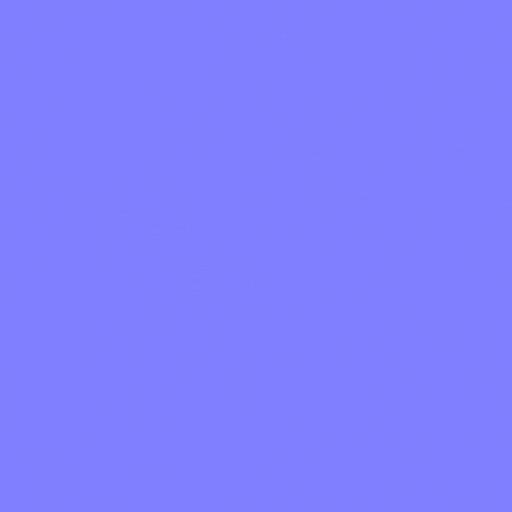
colorful terrazzo white